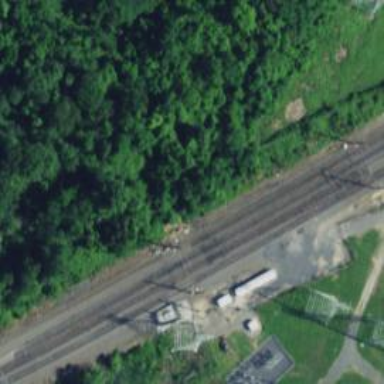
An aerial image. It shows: Railway track with contact line for electrification.